A spectrogram of one vibration snapshot from a rotating-machine test bench is shown (time on one axis, frequency on the other). Diagnose the rotating machine from this image, choosing from: normal, misalignment, unbalance, looseness.
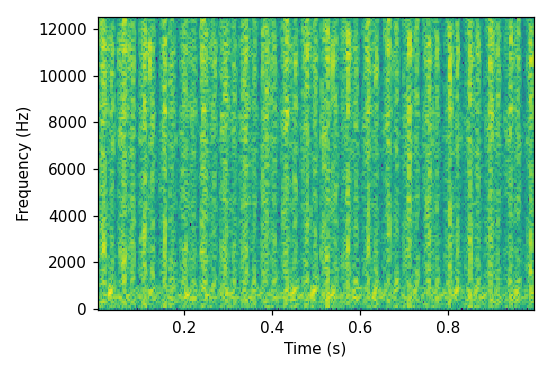
Answer: looseness